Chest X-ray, AP view. Patient: 25 years old, sex M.
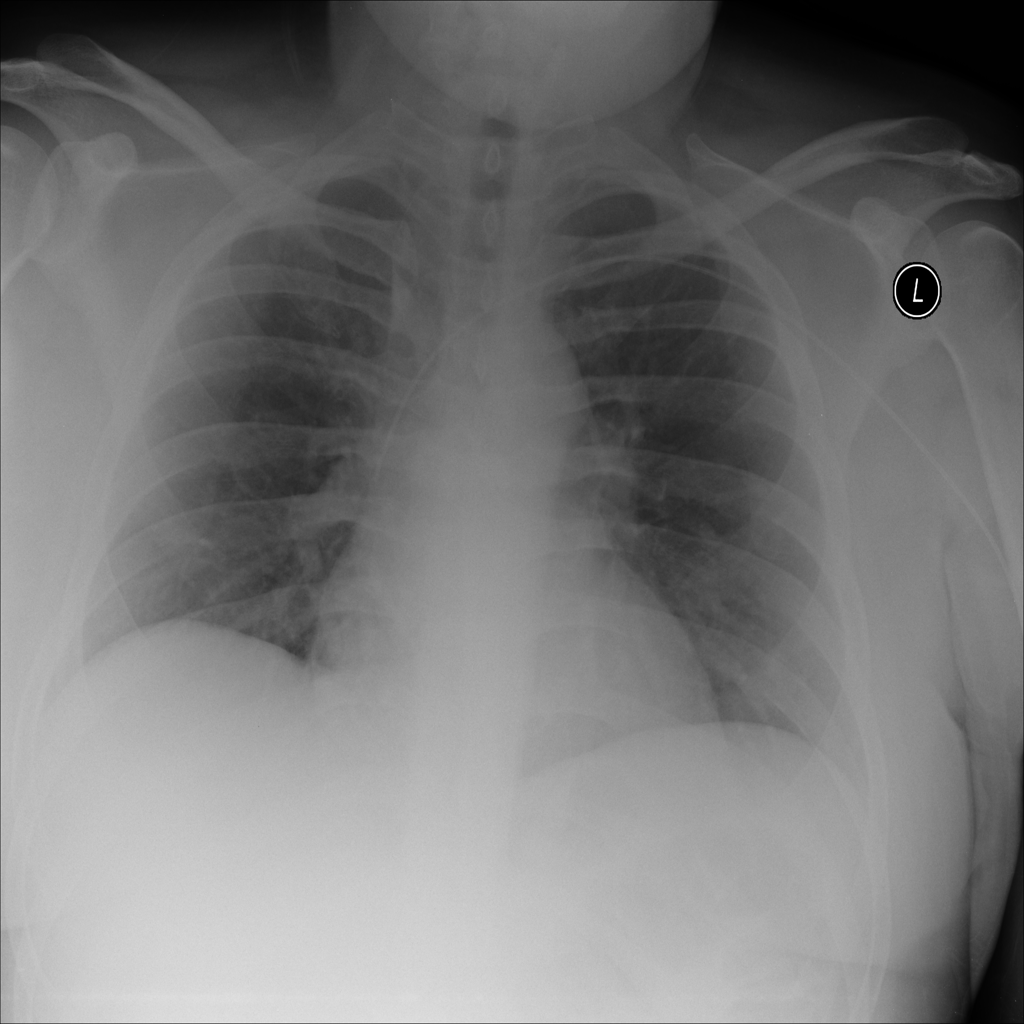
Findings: No Finding